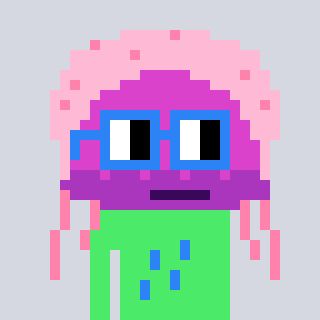
a pixel art character with square blue glasses, a jellyfish-shaped head and a teal-colored body on a cool background